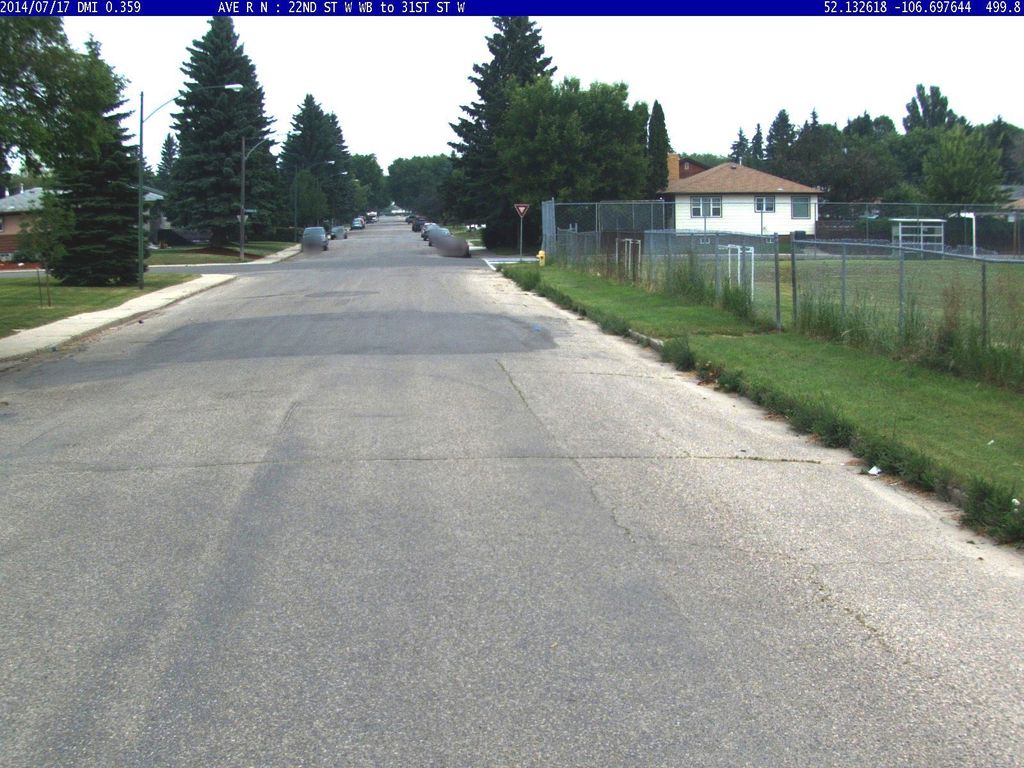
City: saskatoon